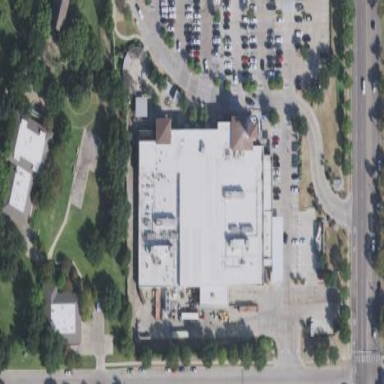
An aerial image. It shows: Commercial building housing supermarket.